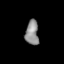
Tissue: lung
Cell type: Endothelial cells
Senescence score: 0.5507
Nuclear area (px): 318
Mean DAPI intensity: 141.764